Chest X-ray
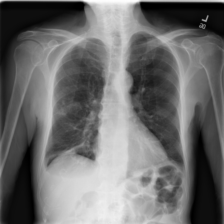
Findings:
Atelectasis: positive
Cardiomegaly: negative
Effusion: negative
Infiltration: negative
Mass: negative
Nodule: negative
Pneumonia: negative
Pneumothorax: negative
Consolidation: negative
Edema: negative
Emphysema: negative
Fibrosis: negative
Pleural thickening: negative
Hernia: negative